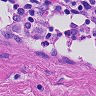
Metastatic tissue present: no